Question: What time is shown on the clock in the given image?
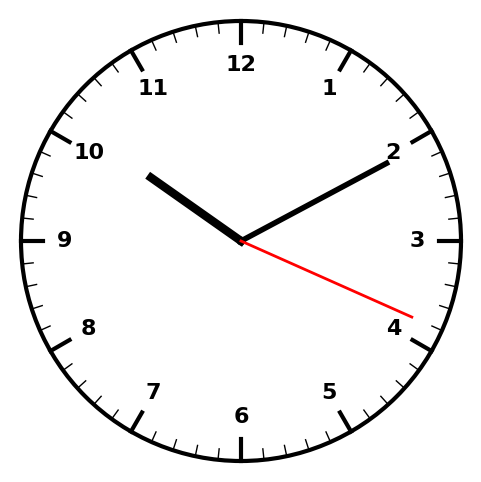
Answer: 10:10:19